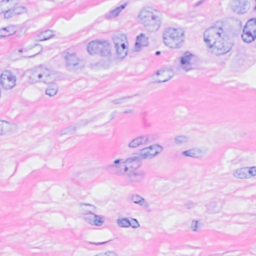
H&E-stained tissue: Breast